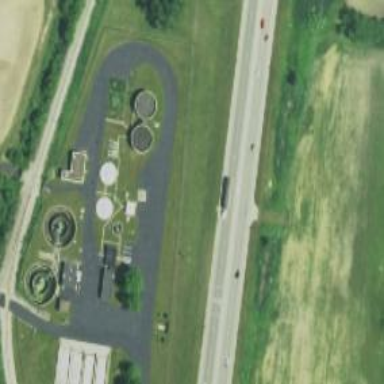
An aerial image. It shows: View of wastewater plant.